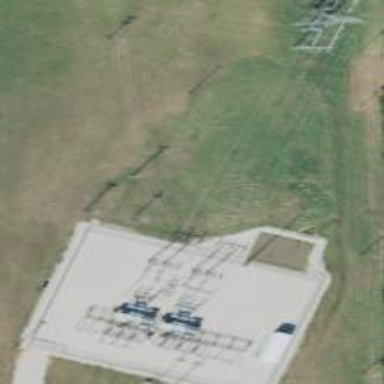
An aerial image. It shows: Power substation.